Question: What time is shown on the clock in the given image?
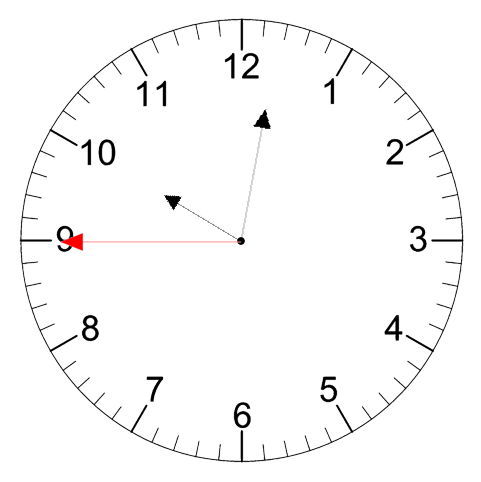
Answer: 10:01:45